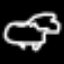
Label: frog